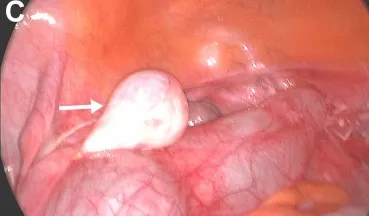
Intraoperative views during laparoscopy. A chocolate-filled cyst at the proximal end is attached to. The normal-appearing left ovary.
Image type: endoscopy (gi_endoscopy)